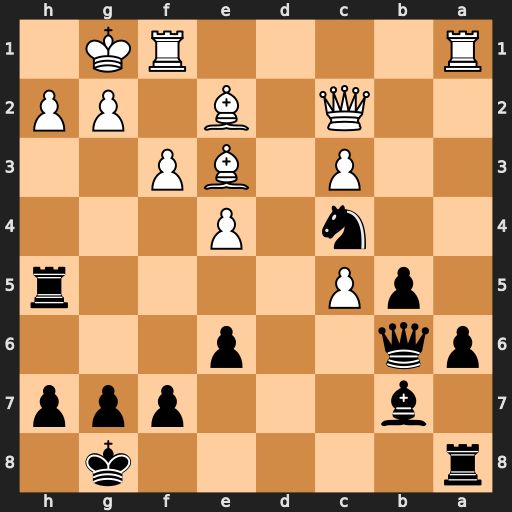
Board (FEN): r5k1/1b3ppp/pq2p3/1pP4r/2n1P3/2P1BP2/2Q1B1PP/R4RK1
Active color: b
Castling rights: -
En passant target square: -
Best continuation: Nxe3 cxb6 Nxc2